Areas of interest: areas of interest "Pharmacy"
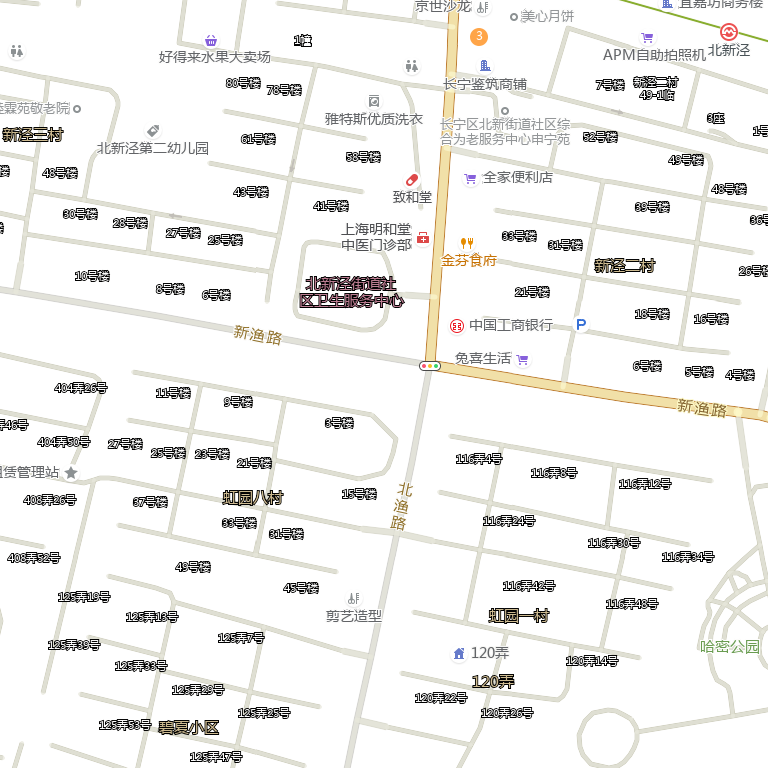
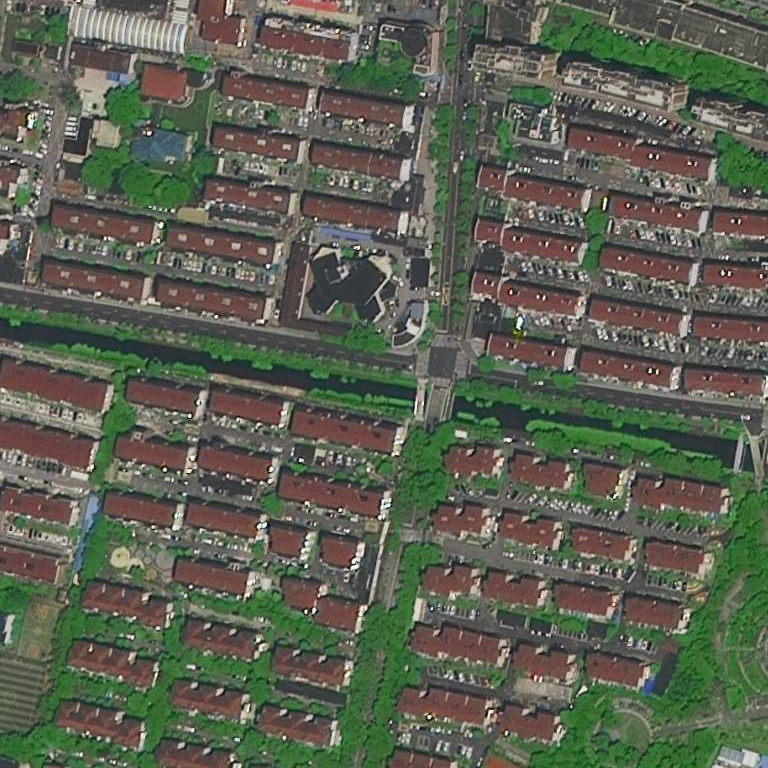